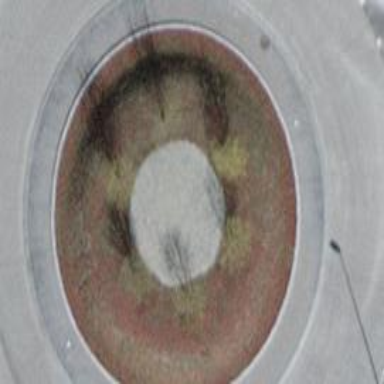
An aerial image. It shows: Secondary road with asphalt surface leading to roundabout.